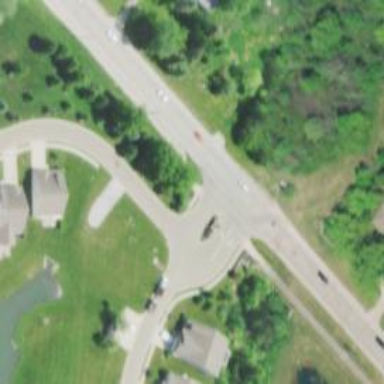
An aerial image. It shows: Unmarked crossing on the road.